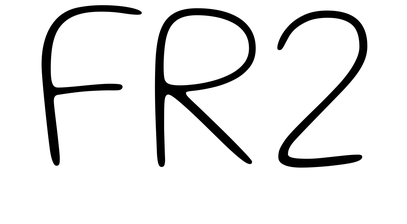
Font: Gluten_Thin